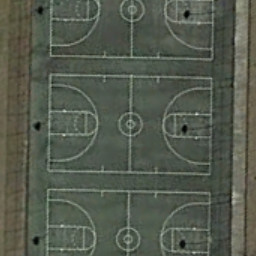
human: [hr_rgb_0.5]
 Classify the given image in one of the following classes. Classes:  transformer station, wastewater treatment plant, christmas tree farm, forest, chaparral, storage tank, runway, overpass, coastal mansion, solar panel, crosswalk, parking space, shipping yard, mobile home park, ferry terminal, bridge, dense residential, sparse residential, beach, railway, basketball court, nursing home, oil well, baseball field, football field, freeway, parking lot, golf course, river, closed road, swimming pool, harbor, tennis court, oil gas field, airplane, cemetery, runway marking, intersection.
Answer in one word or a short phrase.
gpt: basketball court